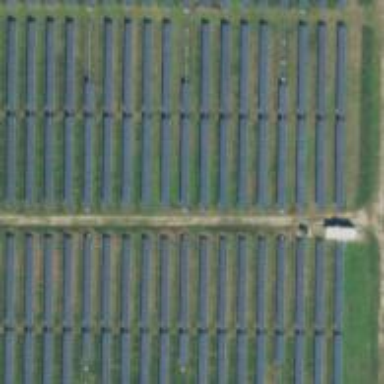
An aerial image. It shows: Solar photovoltaic panel generator.